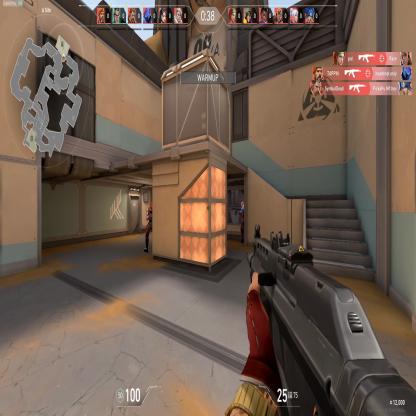
Label: enemy ; enemy